Question: I'm trying to do something very simple with bootstrap, I need to implement this navbar.

I know it's simple, but I tried to implement it with bootstrap classes.
This is the closest that I got (but I can't make the navbar background to blue):
'''
<ul class="nav nav-pills">
<li class="active"><a ng-href="#">Customers</a></li>
<li><a ng-href="#/about">Orders</a></li>
<li><a ng-href="#">About</a></li>
</ul>
'''
It is possible to implement it bootstrap classes?
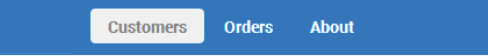
Answer: It's possible, but it's kind of hacking the intended use of CSS classes...
'''
<div class="bg-primary well-sm">
<ul class="nav nav-pills">
<li><a ng-href="#" class="btn-primary">Customers</a></li>
<li><a ng-href="#" class="btn-default">Orders</a></li>
<li><a ng-href="#" class="btn-primary">About</a></li>
</ul>
</div>
'''
Demo: <URL>